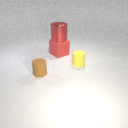
large red rubber cube behind small brown rubber cylinder